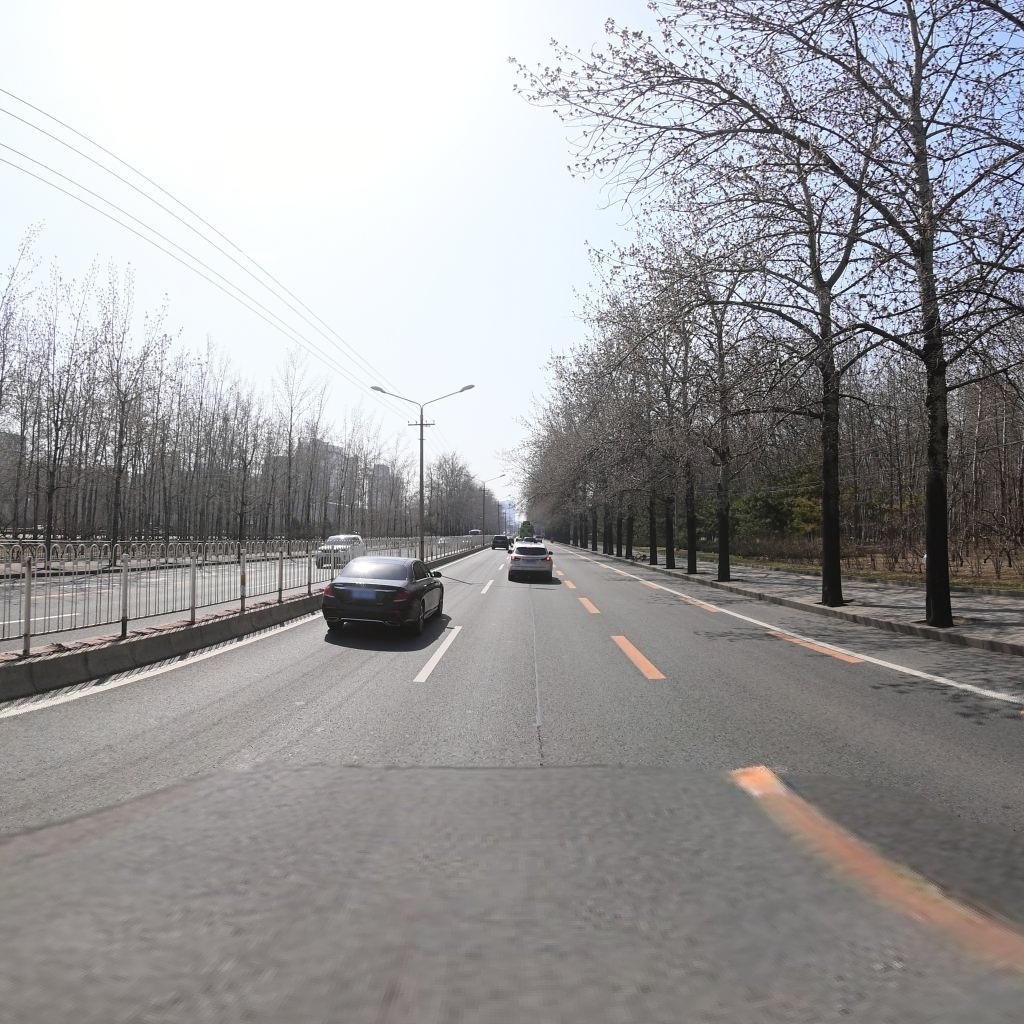
Region: Chaoyang
Road damage annotations: longitudinal patch